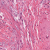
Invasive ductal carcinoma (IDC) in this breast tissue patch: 1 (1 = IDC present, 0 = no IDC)